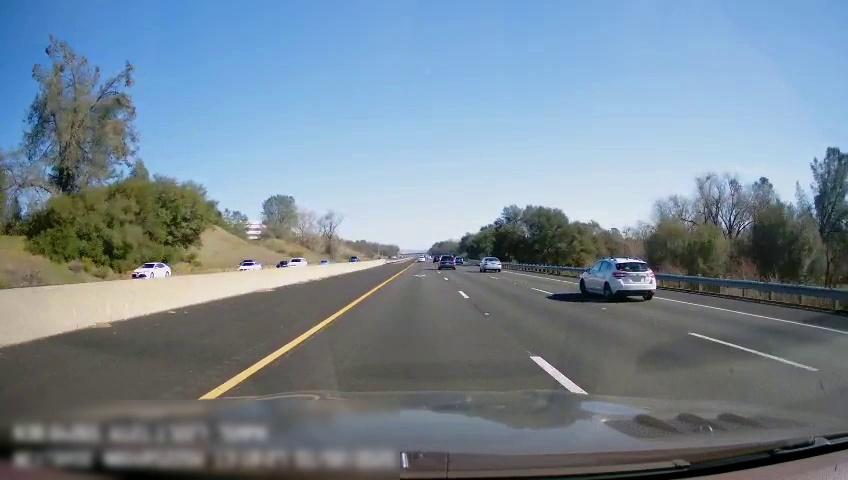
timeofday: Day
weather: Sunny
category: Drivable Space
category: Vehicles | Car
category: Vehicles | Truck
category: Vehicles | Car
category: Vehicles | SUV
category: Vehicles | SUV
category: Vehicles | Car
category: Lanes | Current Lane
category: Lanes | Current Lane
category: Lanes | Alternate Lane
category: Lanes | Alternate Lane